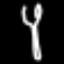
Label: fork